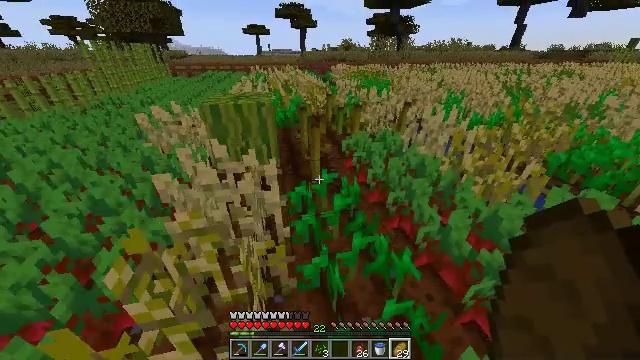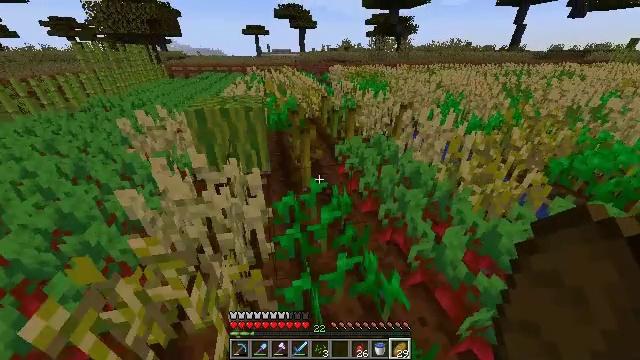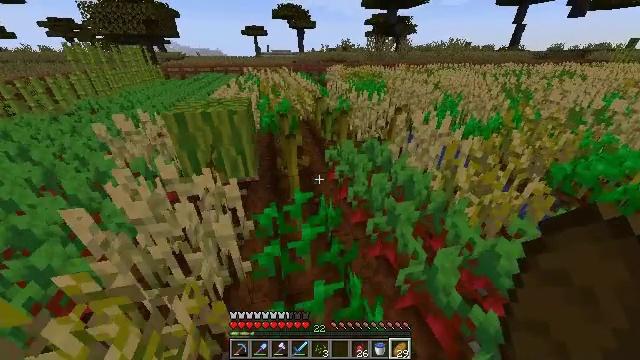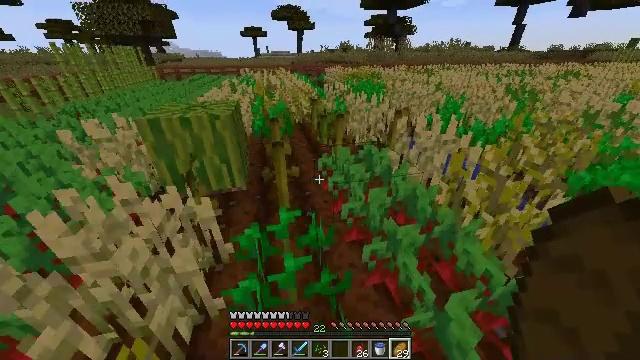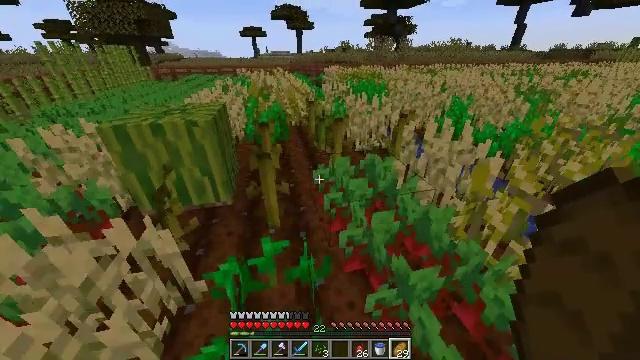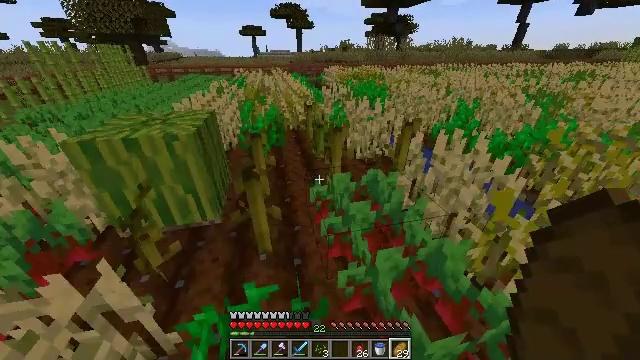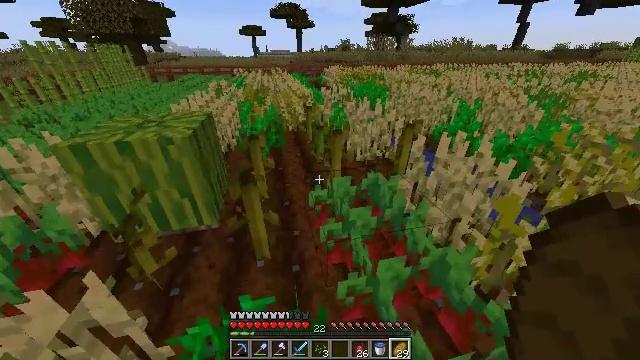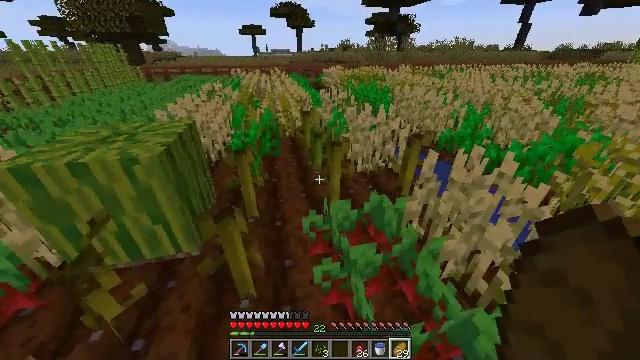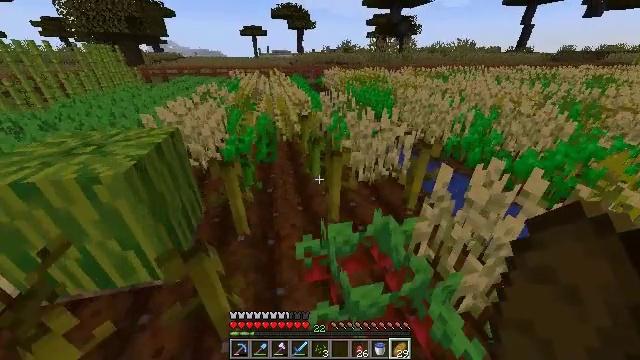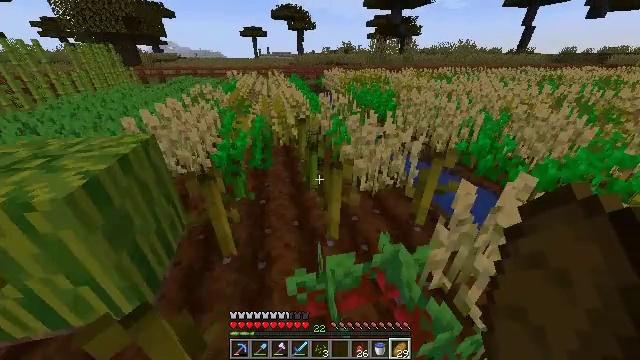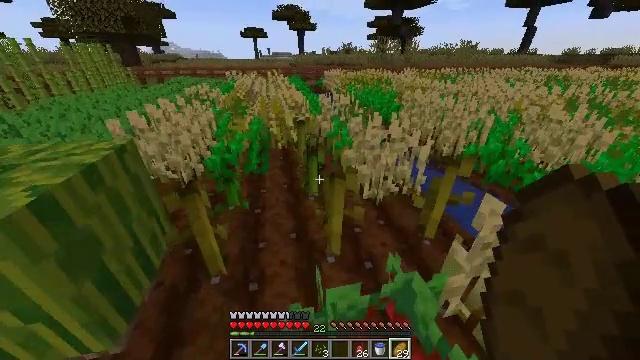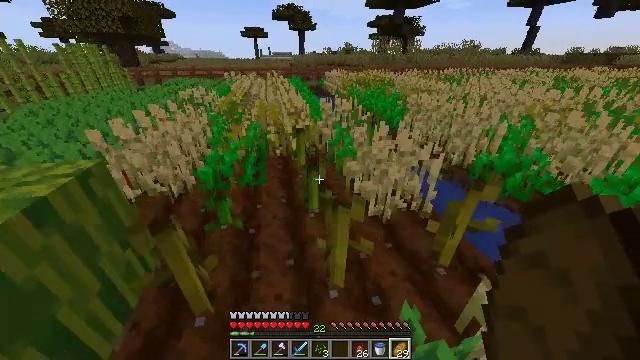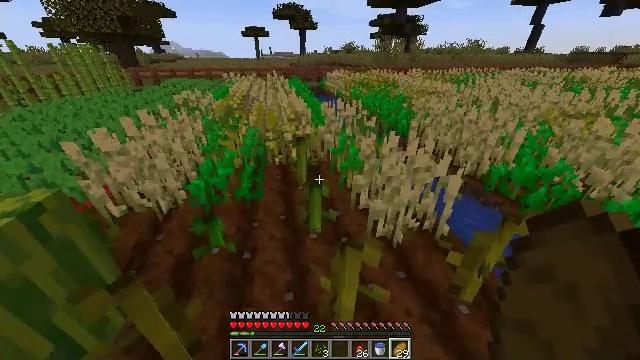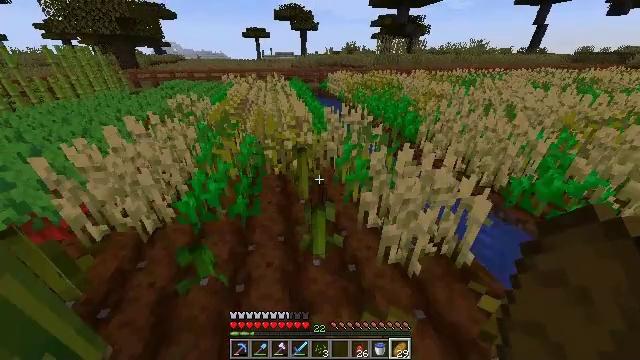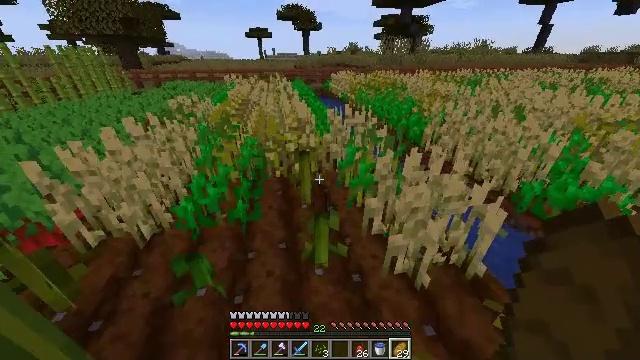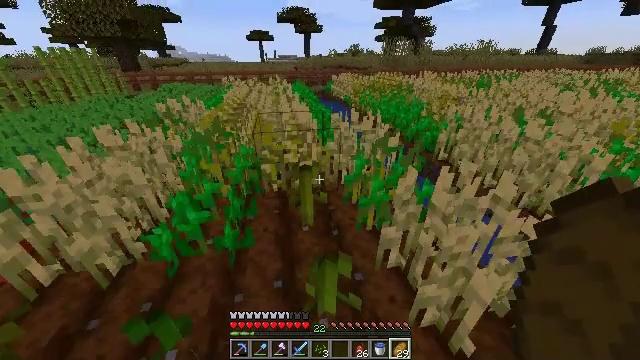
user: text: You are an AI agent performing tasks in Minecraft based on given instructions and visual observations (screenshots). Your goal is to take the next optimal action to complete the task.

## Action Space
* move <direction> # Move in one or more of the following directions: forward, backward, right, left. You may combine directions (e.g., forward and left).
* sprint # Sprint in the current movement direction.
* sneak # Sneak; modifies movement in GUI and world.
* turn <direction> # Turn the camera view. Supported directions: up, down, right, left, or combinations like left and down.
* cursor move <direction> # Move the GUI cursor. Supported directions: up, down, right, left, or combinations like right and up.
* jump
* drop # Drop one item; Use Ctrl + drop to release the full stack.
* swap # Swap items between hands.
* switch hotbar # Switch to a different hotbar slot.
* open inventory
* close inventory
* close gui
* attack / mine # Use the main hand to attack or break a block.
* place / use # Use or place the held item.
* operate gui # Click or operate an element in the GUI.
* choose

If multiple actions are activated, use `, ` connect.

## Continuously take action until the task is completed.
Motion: motion action
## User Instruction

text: Harvest beetroots from the farm.
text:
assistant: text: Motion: move forward and move right, sprint
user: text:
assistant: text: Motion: move forward, sprint
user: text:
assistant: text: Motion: move forward, sprint
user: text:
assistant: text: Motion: move forward, sprint
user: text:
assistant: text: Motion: move forward, sprint
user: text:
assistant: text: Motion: move forward, sprint
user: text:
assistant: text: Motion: move forward, sprint
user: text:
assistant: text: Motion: move forward, sprint
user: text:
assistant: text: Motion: move forward, sprint
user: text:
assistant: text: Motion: move forward, sprint
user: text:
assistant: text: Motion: move forward, sprint
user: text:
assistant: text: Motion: move forward, sprint
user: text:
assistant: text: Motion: move forward, sprint
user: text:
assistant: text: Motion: move forward, sprint
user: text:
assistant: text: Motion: move forward, sprint
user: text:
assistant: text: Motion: move forward
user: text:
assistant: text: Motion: no_op
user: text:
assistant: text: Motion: no_op
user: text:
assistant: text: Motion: no_op
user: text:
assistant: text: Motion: no_op
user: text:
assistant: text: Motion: no_op
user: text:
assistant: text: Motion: no_op
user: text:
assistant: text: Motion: no_op
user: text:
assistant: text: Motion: no_op
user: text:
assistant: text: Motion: no_op
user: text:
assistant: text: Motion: no_op
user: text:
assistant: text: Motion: no_op
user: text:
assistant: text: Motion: move forward
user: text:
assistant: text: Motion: move forward
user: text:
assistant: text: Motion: move forward, turn left